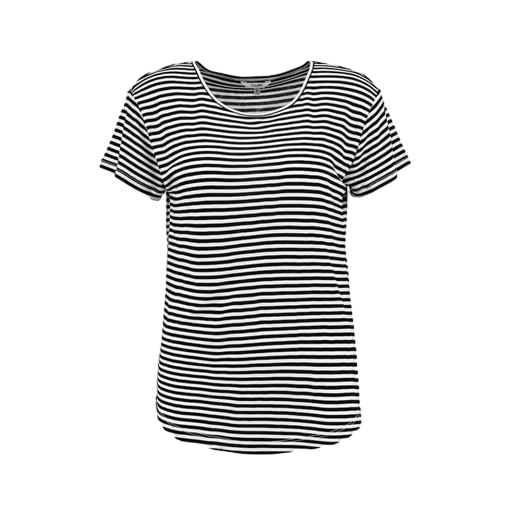
black women's striped t-shirt, black striped top only macy, black striped t-shirt, white background